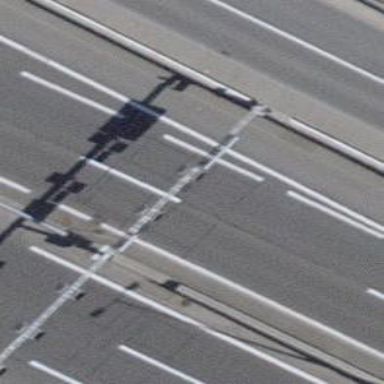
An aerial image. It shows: Gantry with traffic sign.